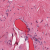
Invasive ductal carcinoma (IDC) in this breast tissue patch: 0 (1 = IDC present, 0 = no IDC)